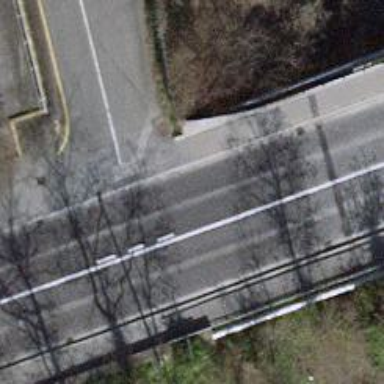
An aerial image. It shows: Primary highway bridge with asphalt surface. There are no sidewalks but it is used for bus services.